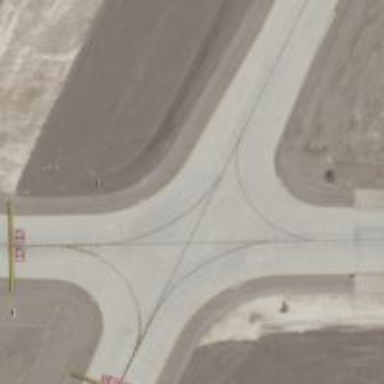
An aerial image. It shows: Image of taxiway at airport.